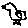
Label: bird